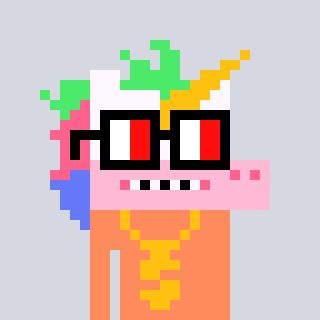
a pixel art character with square glasses with black frames and red eyes, a unicorn-shaped head and a peachy-colored body on a cool background